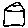
Label: house